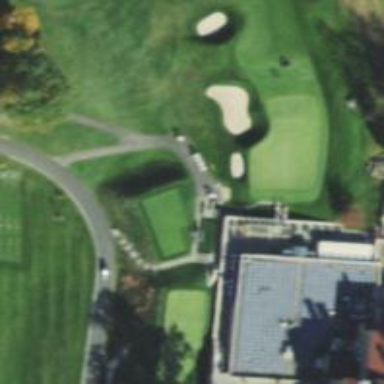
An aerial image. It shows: Pathway for golfing.